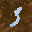
Label: 3